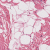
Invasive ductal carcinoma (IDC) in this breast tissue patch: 0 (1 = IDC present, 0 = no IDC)